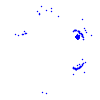
Particle: kaon